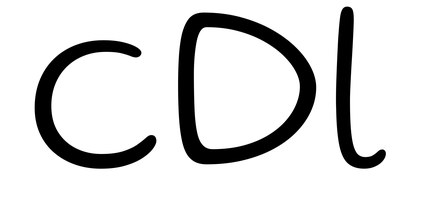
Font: Gluten_ExtraLight